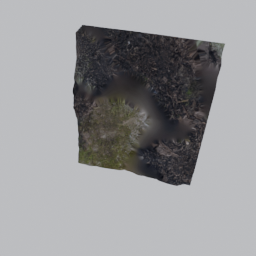
Label: nature